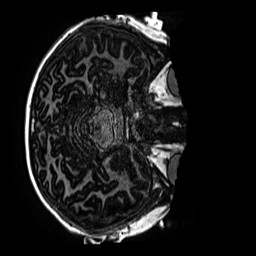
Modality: MP2RAGE
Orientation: axial
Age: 11
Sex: male
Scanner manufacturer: siemens
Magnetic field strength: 3 T
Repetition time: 4 s
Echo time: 0.00299 s